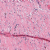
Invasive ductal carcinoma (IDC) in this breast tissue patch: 0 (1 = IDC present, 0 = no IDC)